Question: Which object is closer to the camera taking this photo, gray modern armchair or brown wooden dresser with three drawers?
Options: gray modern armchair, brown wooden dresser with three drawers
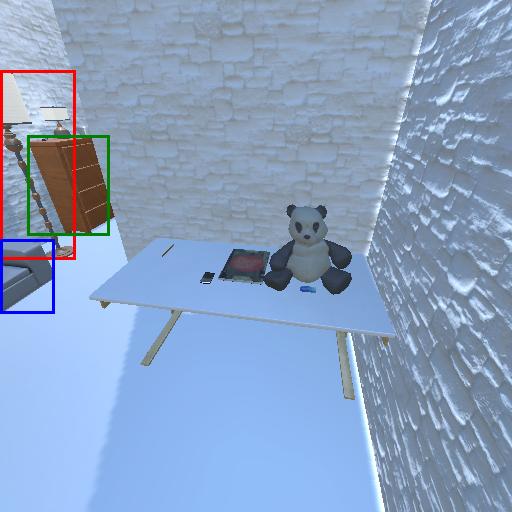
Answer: gray modern armchair